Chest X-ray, PA view. Patient: 69 years old, sex M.
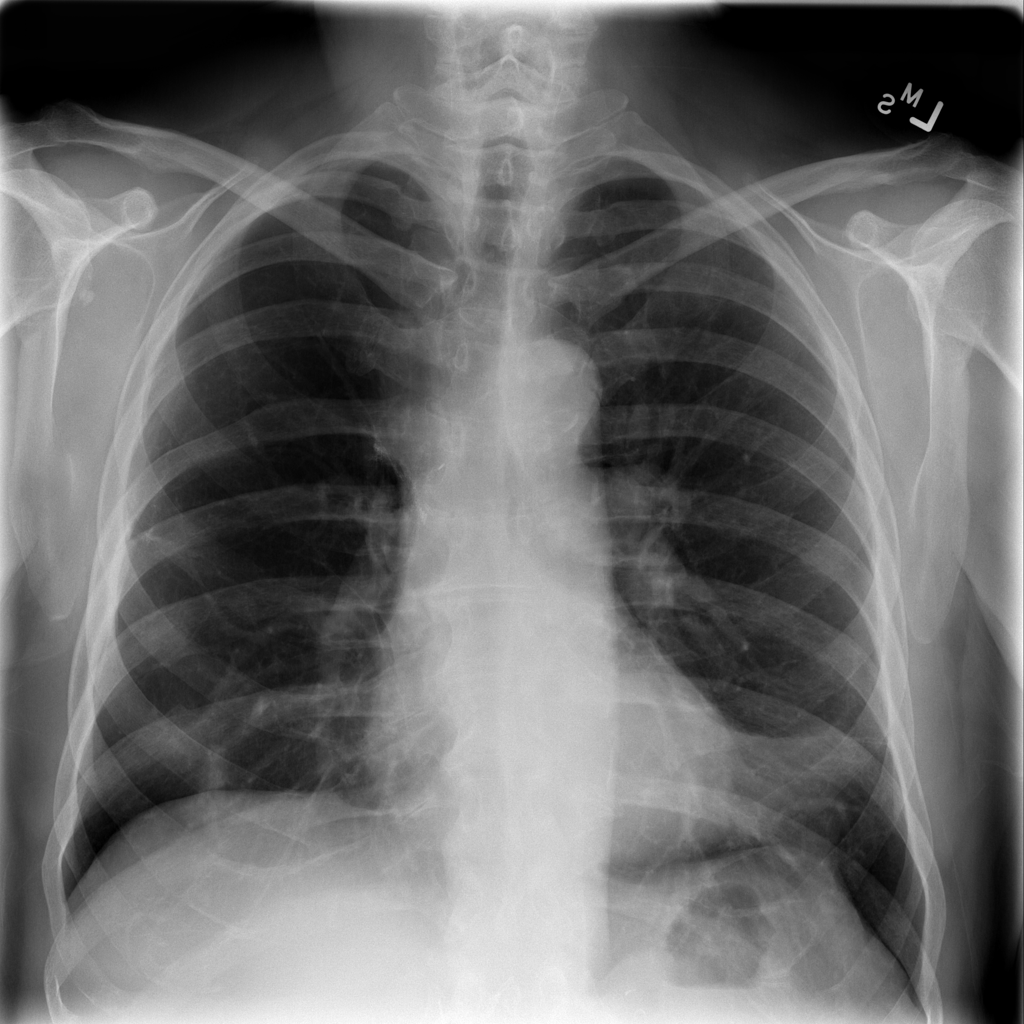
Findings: No Finding